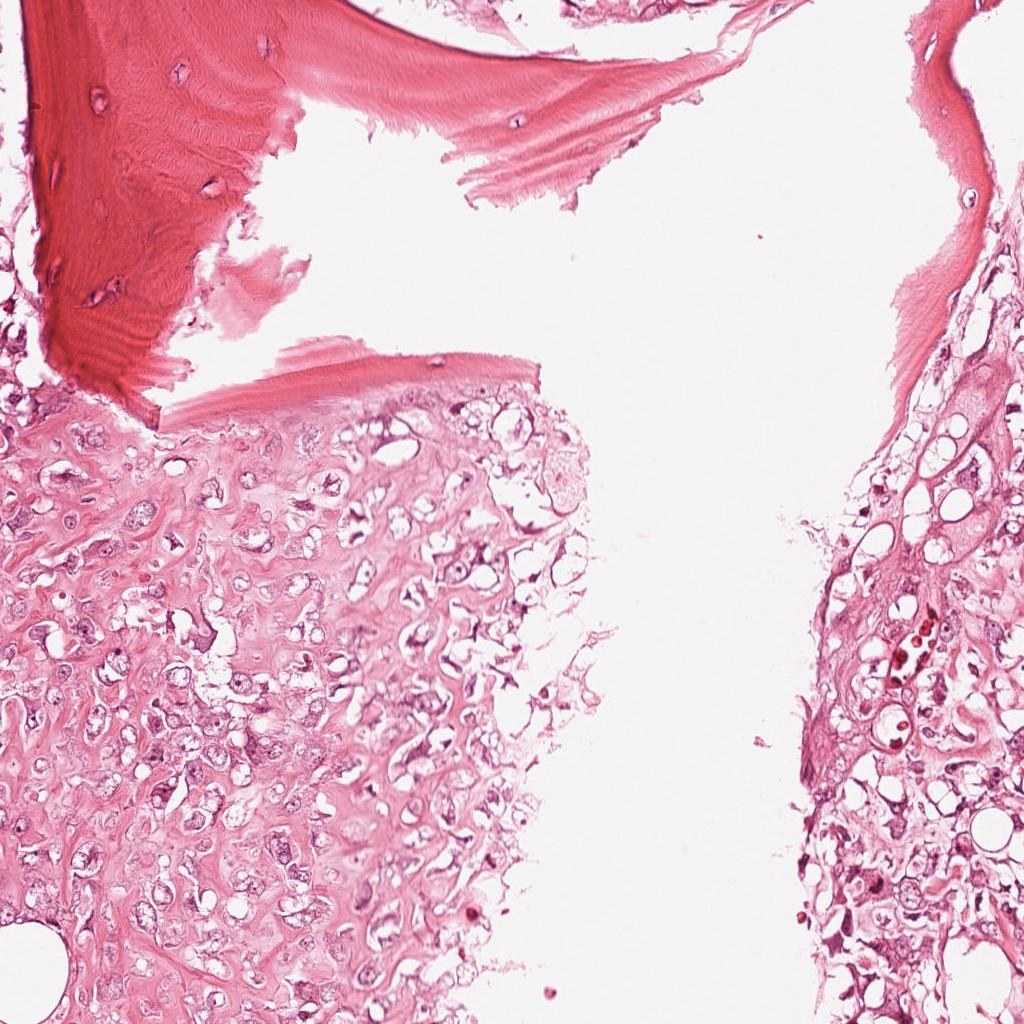
Label: Viable